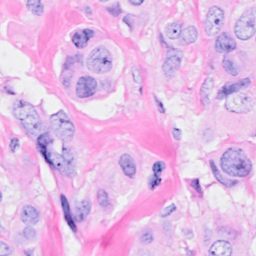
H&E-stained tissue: Breast